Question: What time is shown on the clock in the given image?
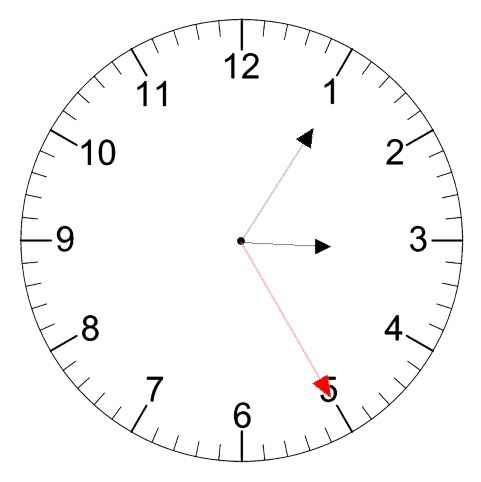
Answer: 03:05:25